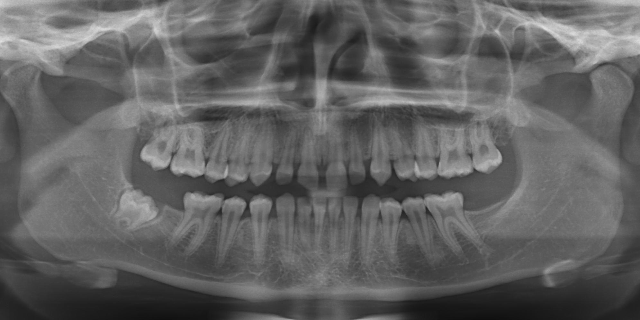
adult